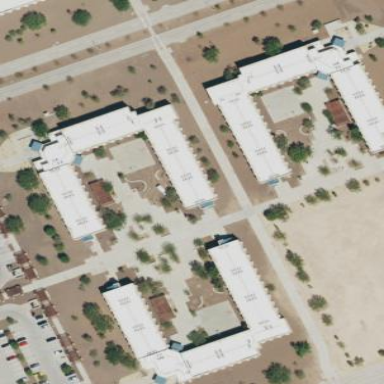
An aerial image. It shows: Building that serves as apartments and military barracks.